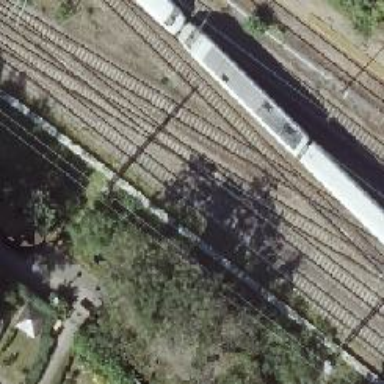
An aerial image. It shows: Railway track with contact line for electrification.